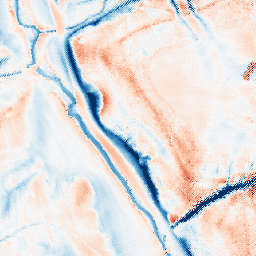
Category: classical
Decomposition family: gaussian_anisotropic
Decomposition parameters: sigma_x: 10
sigma_y: 5
Upsampling method: regularized
Upsampling parameters: scale: 4
lambda_reg: 0.1
Upsampling scale: 4